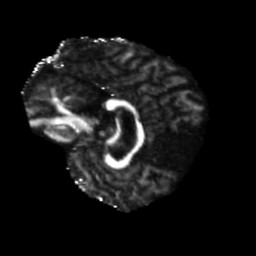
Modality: FA
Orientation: sagittal
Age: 69
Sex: female
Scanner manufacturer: siemens
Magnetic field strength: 3 T
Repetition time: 5.47 s
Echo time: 0.0854 s